Field crop: maize
Growth stage: 1
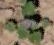
Species: chenopodium